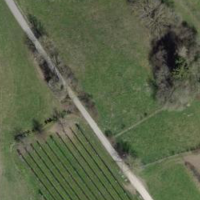
EUNIS habitat code: 25
Species observed at this site:
Apis mellifera